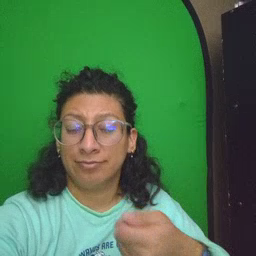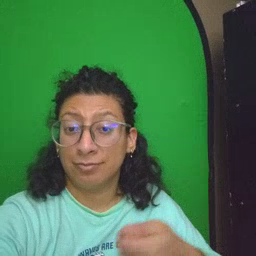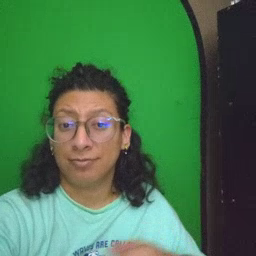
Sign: vacuum